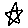
Label: star